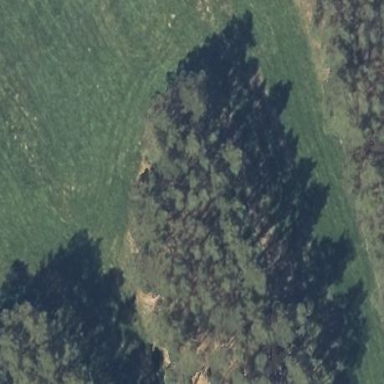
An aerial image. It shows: Forest area.